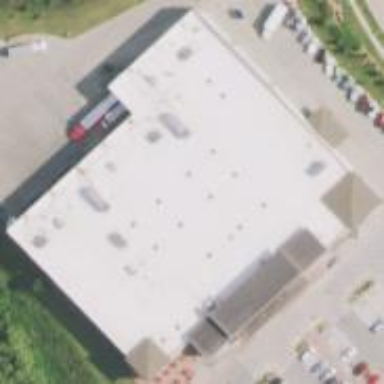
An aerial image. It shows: Supermarket building.